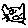
Label: cat